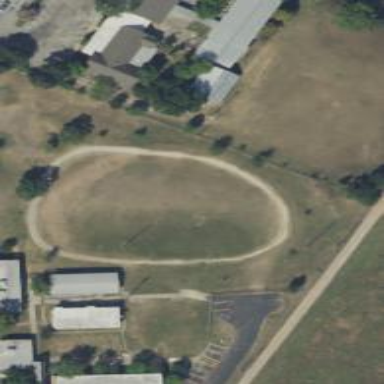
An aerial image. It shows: Track in leisure land.